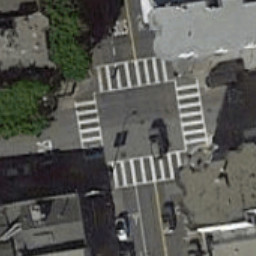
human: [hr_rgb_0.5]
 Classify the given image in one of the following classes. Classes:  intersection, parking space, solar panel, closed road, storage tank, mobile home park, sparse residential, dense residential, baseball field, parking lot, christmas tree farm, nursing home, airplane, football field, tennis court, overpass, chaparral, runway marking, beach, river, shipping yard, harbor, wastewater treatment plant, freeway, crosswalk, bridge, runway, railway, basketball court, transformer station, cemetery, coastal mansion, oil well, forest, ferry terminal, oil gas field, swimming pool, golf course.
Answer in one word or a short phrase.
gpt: crosswalk